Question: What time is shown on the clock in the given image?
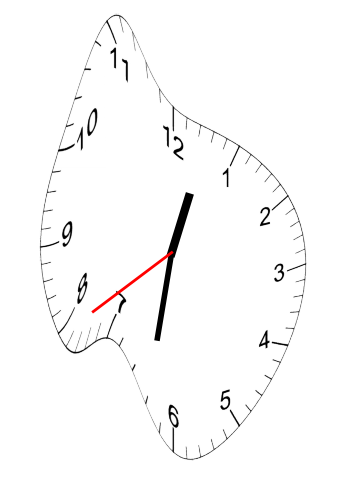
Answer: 12:31:39